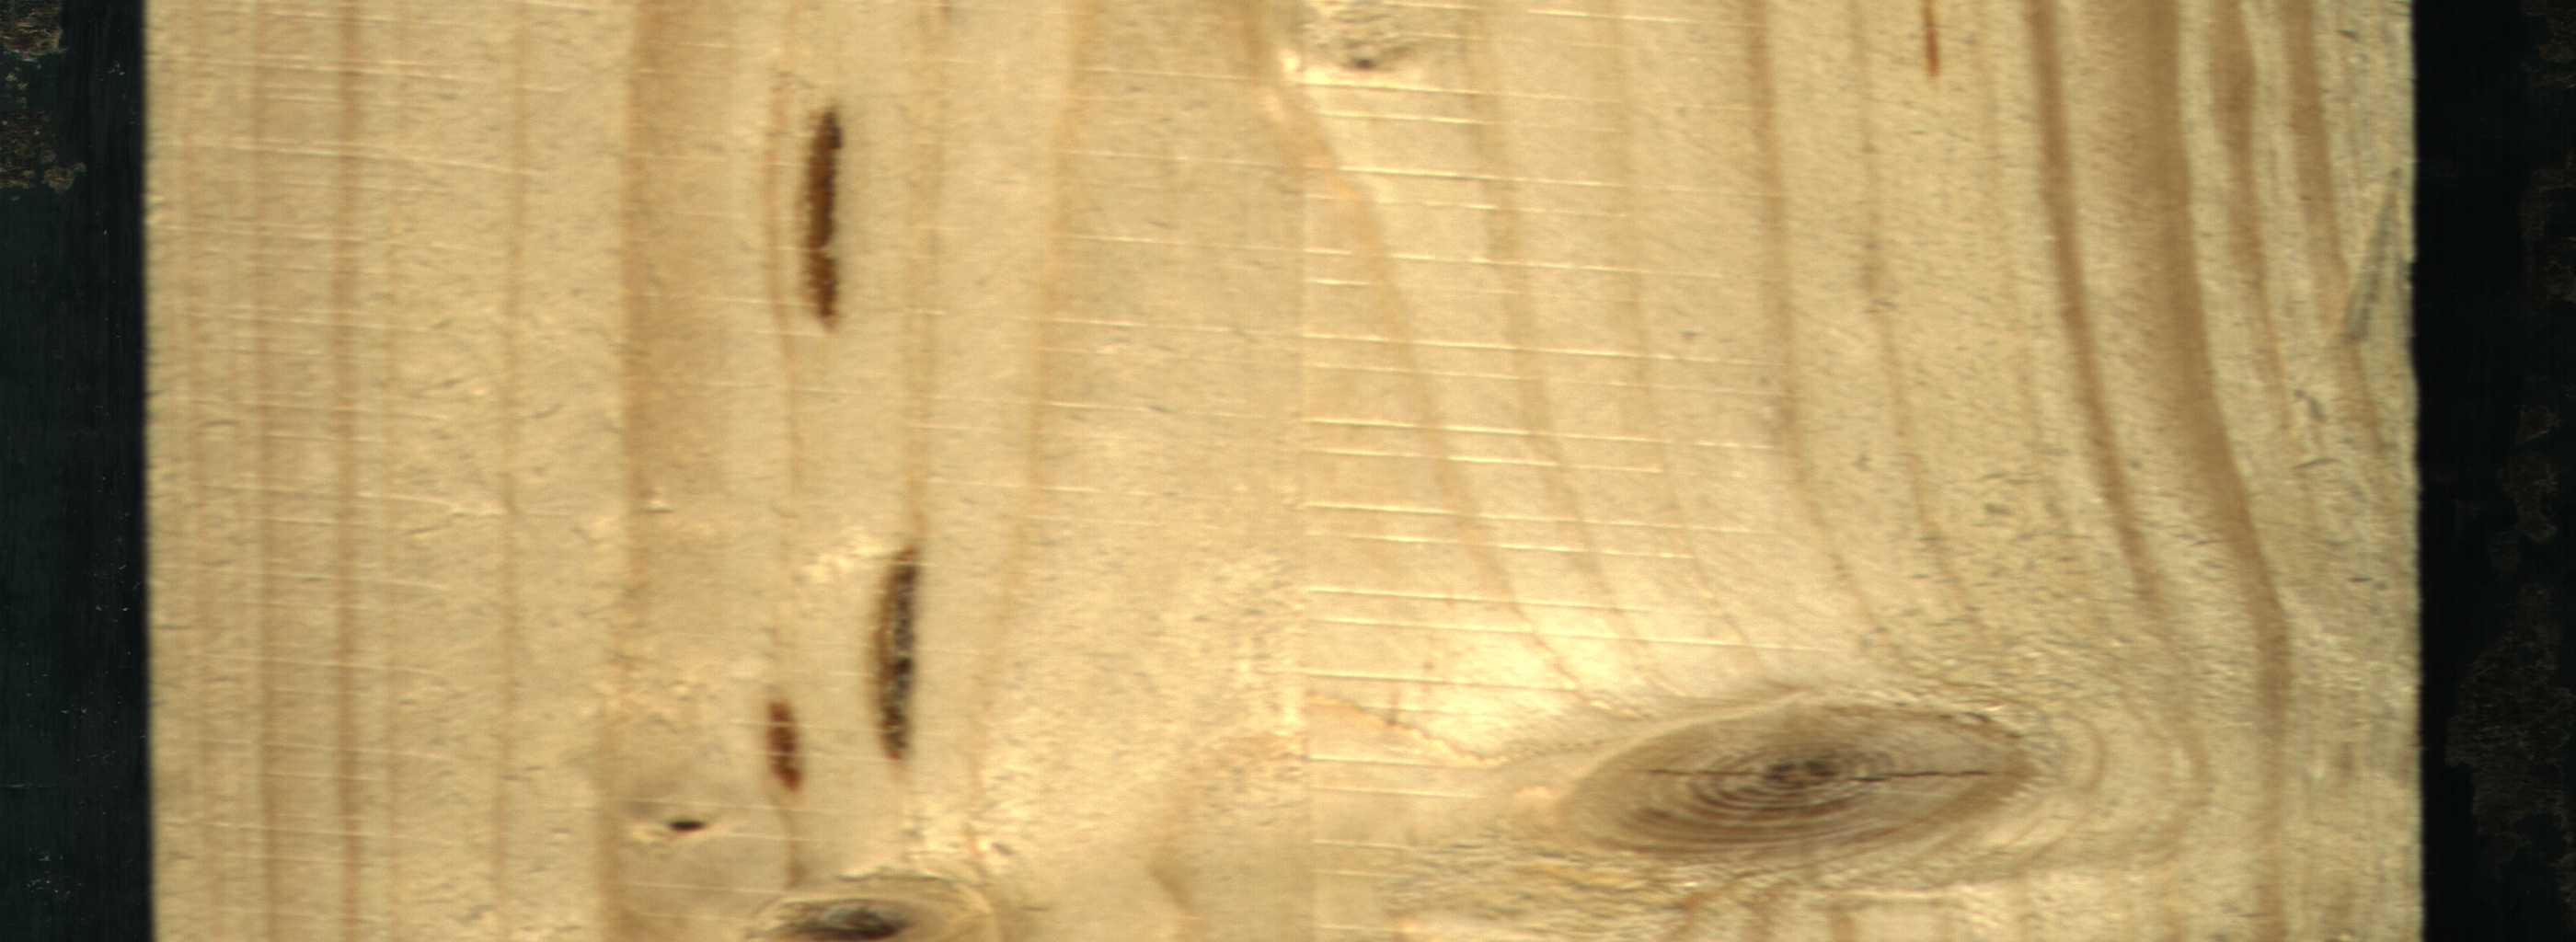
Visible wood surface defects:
resin
resin
resin
resin
knot_with_crack
Dead_Knot
Dead_Knot